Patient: sex F, age 60
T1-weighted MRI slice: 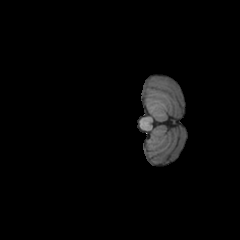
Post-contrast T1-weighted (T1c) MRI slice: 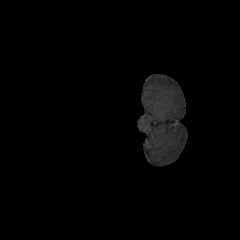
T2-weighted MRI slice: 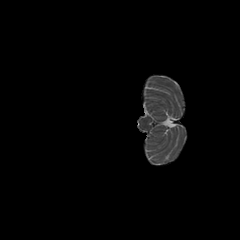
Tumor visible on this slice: no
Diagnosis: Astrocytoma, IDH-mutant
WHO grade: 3